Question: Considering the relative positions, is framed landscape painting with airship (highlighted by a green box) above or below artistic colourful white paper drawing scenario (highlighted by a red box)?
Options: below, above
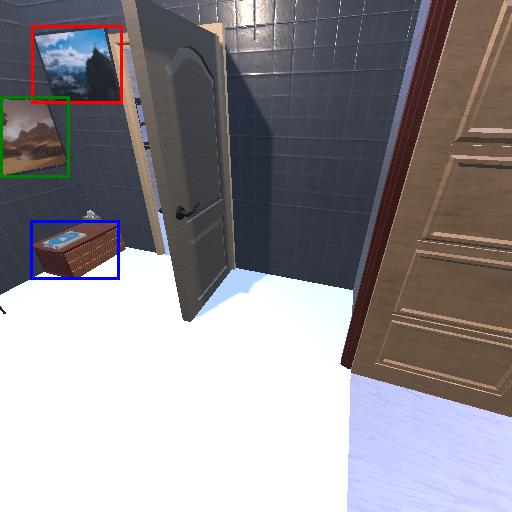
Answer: below